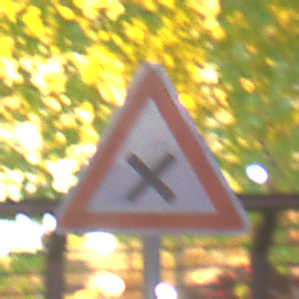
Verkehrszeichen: KreuzungOderEinmuendung
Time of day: Night
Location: Outdoor (Urban)
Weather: PartlyCloudy
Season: NotSpecified
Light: Natural